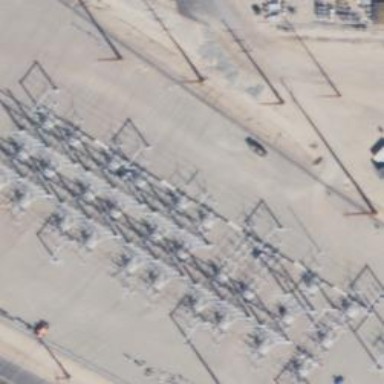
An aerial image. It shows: Switch used for power control.